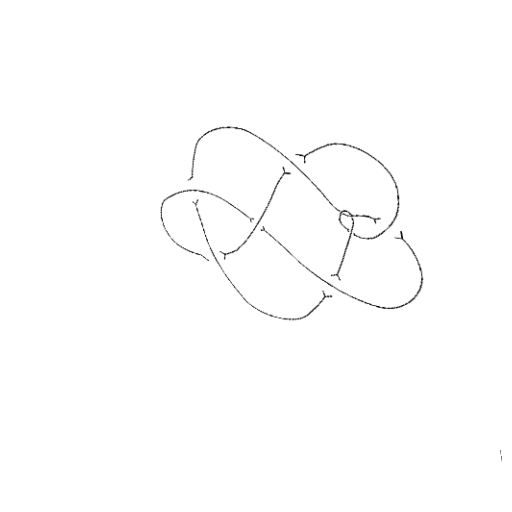
Crossing number: 9